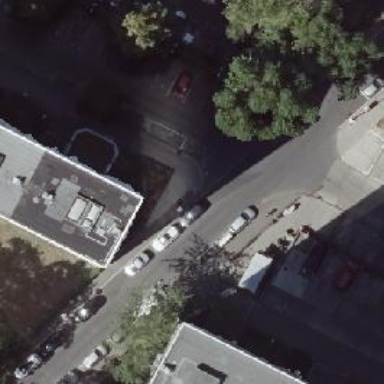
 with parking lanes on the left and cars half on the kerb on the right side."